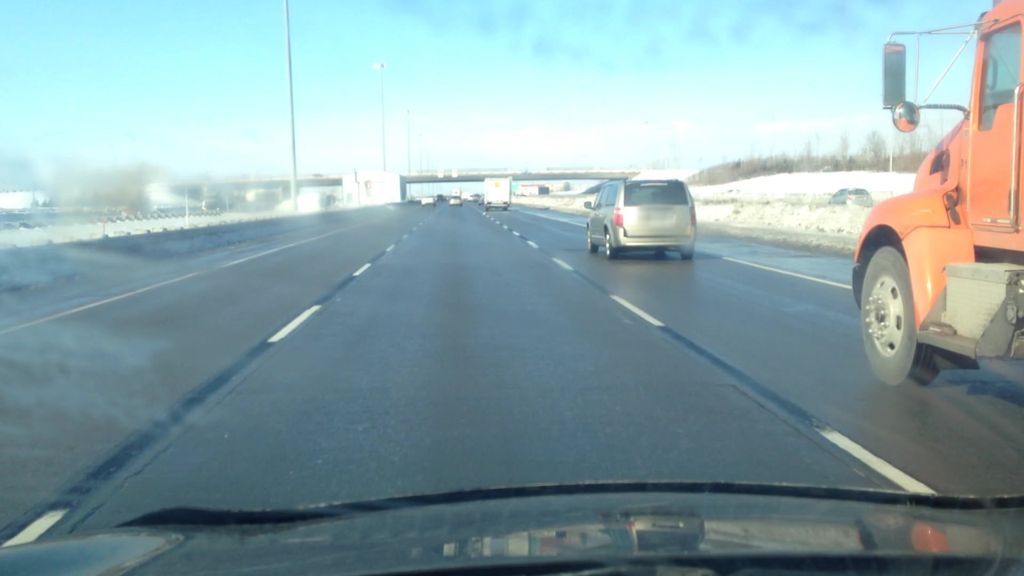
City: montreal